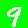
Digit: 9